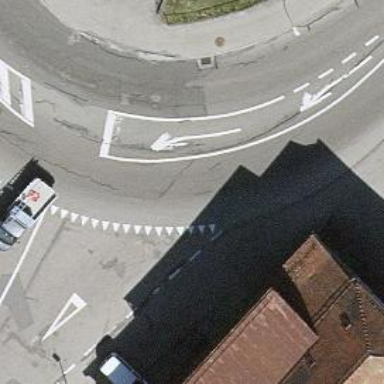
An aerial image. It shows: Bus stop with platform for public transport.